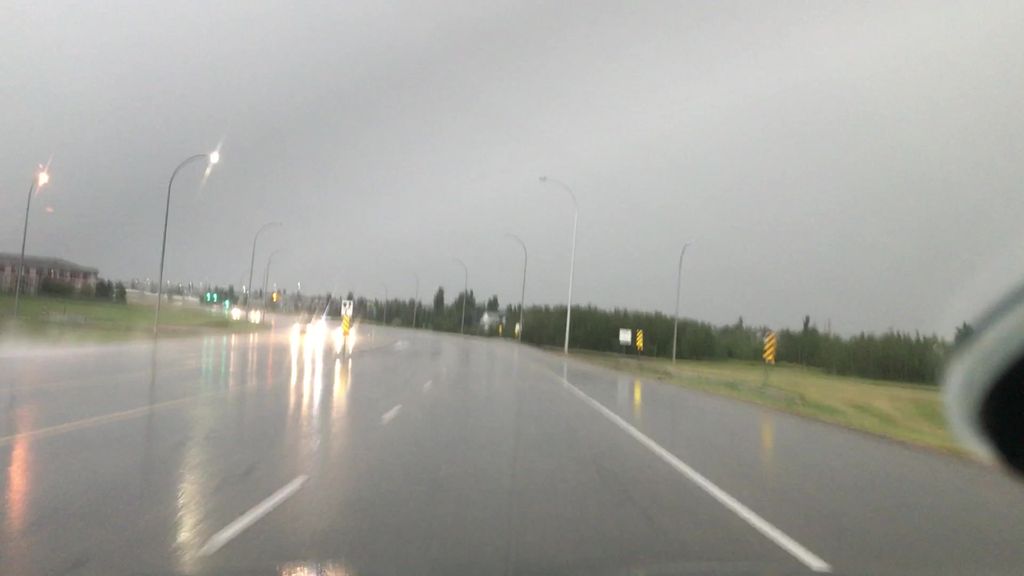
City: edmonton